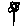
Label: flower